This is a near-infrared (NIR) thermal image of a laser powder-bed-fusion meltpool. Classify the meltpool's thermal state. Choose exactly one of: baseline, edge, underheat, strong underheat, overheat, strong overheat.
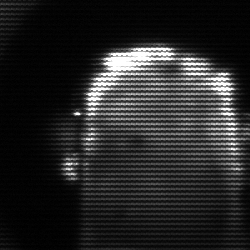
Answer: baseline